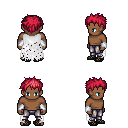
a pixel art fantasy rpg character, male body template, human, dark skin, white tattered cape, metal pants, ruby red bedhead hairstyle, white cloth bracers, ghillies, four views (front, back, left, right), 2x2 character sprite sheet, small pixel art, hard edges, no anti-aliasing